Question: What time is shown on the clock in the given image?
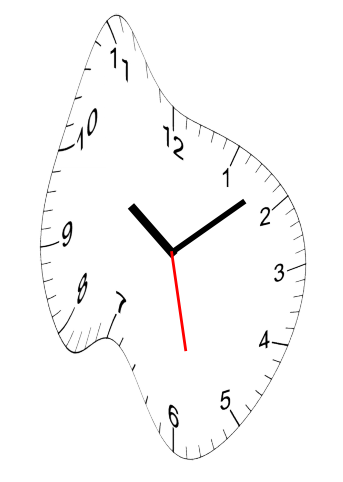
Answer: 10:08:28